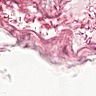
Metastatic tissue present: no